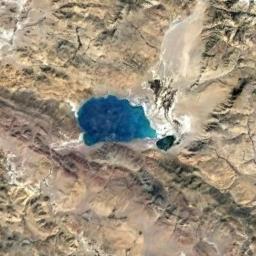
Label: lake